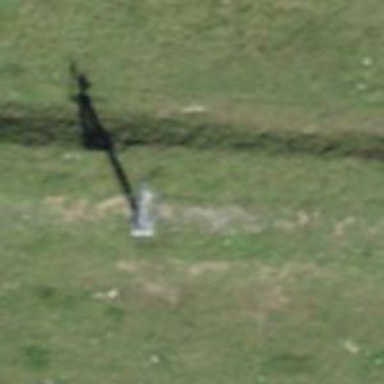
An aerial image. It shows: Pylon used for aerialway.